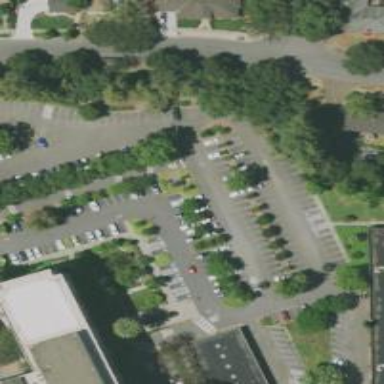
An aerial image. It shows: Parking space.